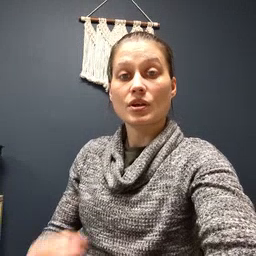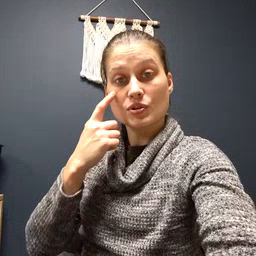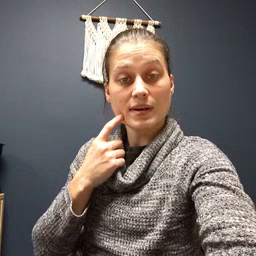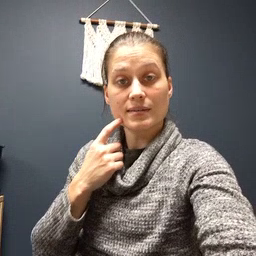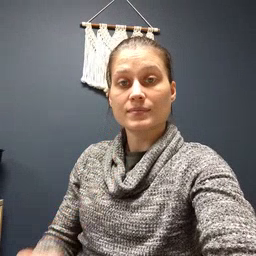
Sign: cry